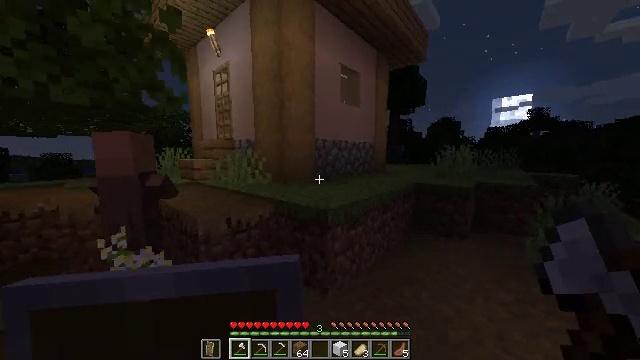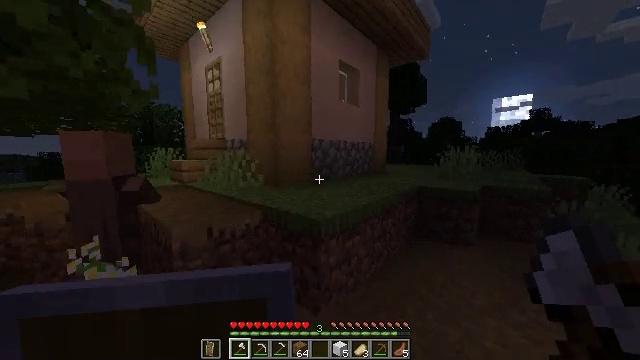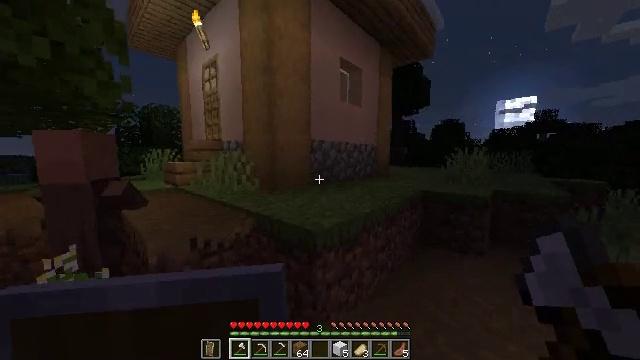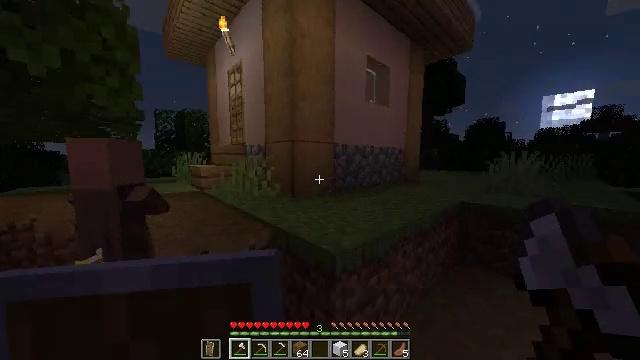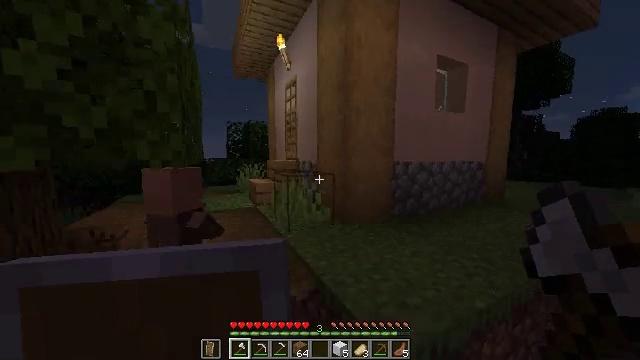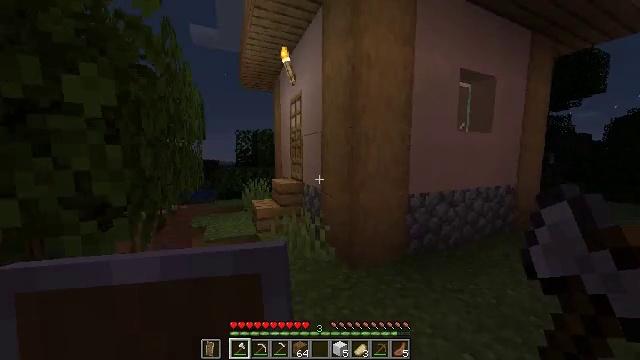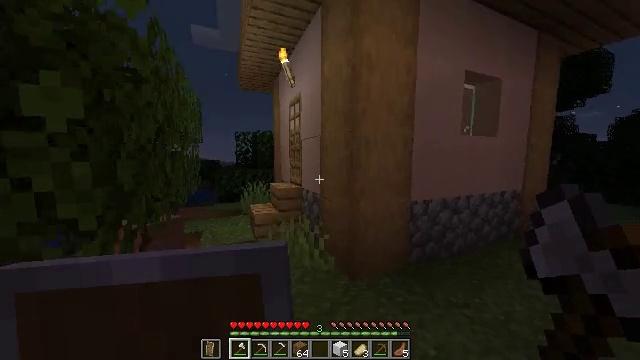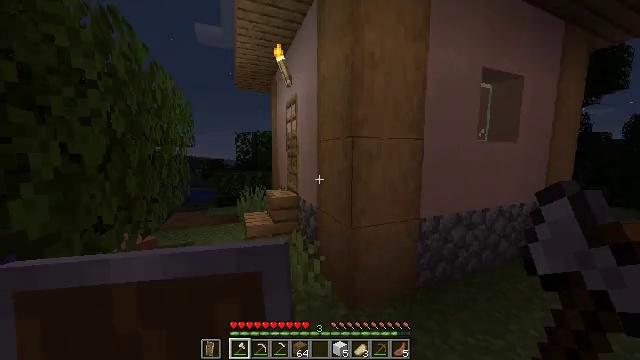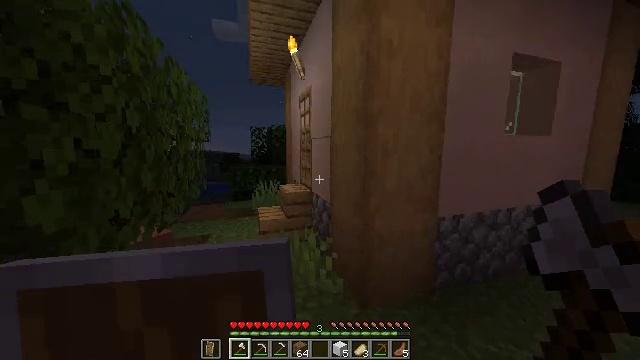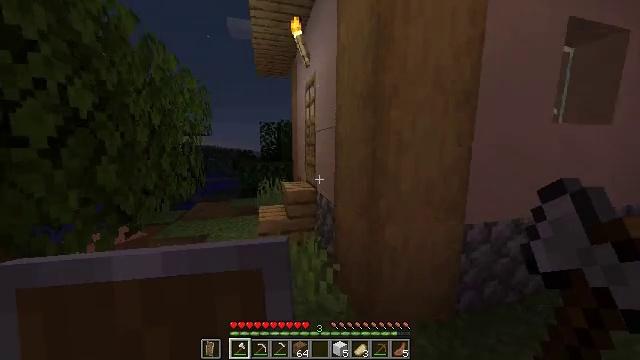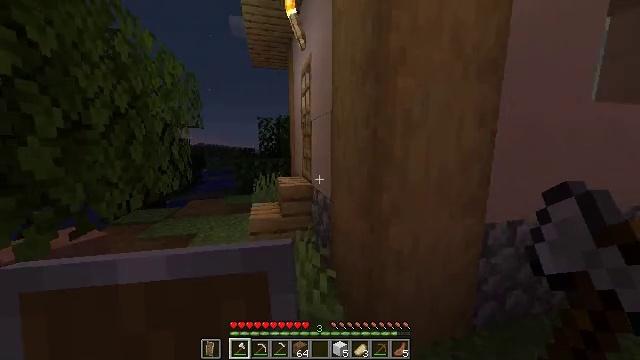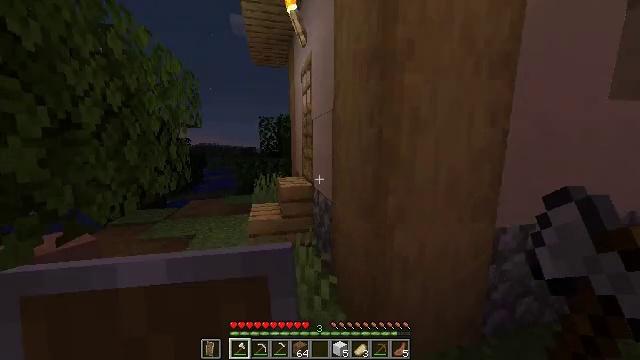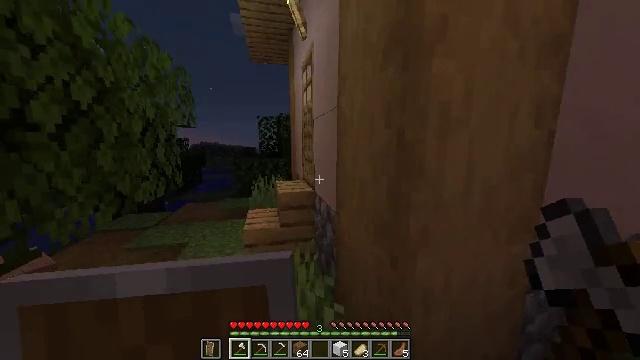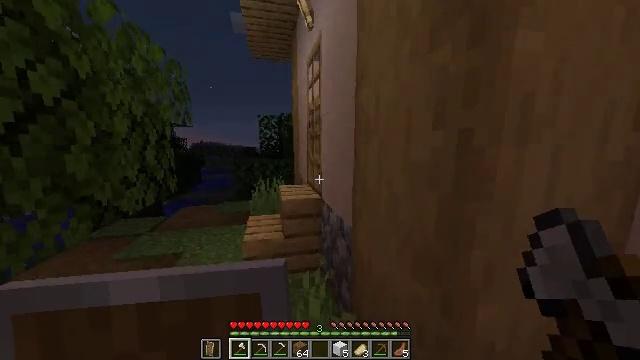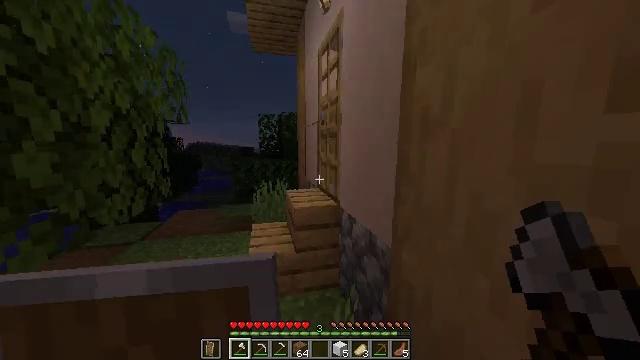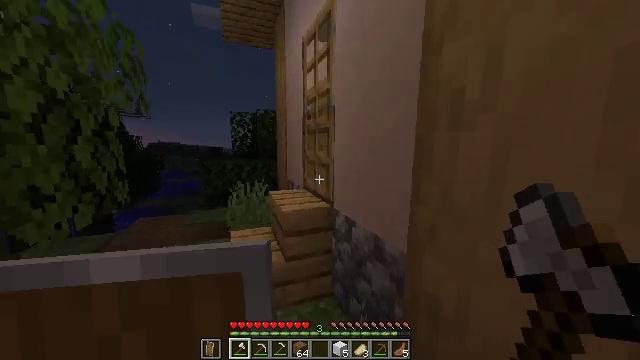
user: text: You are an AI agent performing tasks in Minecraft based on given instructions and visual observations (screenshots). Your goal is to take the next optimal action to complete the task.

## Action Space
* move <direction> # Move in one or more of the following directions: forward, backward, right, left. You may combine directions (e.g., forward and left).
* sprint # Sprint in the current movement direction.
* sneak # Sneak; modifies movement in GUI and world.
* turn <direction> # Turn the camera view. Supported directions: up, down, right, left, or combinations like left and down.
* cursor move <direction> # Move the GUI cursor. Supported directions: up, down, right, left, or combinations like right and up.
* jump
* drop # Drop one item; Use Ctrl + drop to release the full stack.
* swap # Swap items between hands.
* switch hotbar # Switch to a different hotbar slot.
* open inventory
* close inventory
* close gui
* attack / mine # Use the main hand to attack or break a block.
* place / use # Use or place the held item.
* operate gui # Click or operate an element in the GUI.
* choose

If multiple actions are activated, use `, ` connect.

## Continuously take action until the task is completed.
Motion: motion action
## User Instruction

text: Attack the composter to add it to your inventory.
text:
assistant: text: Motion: move forward, sprint
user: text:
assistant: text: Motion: move forward, sprint
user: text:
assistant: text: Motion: move forward, sprint, turn left, jump
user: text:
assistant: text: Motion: move forward, sprint, turn left, jump
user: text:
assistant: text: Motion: move forward, sprint, turn left, jump
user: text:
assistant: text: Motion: move forward, sprint
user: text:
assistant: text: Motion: move forward, sprint, turn left
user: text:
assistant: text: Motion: move forward, sprint, turn left and down
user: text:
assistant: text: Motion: move forward, sprint, turn left
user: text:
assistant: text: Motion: move forward, sprint
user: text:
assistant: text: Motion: move forward and move left, sprint
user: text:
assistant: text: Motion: move forward and move left, sprint
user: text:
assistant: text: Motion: move forward and move left, sprint
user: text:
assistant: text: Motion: move forward and move left, sprint
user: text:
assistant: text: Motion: move forward and move left, sprint, turn right
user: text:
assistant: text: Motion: move forward and move left, sprint, turn right and up
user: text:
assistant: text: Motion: move forward and move left, sprint, turn right, use / place
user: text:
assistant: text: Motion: move forward and move left, sprint, use / place
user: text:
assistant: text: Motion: move forward and move left, sprint, turn right, use / place
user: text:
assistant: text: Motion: move forward and move left, sprint, turn right, use / place
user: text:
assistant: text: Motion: move forward and move left, sprint, turn right
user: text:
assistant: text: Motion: move forward and move left, sprint, turn right
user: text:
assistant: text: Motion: move forward and move left, sprint, turn right
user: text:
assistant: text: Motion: move forward and move left, sprint, turn right
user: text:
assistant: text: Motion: move forward, sprint
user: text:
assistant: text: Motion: move forward, sprint, turn left and down
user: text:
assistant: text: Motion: turn left
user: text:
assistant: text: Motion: move left
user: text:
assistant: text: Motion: move back and move left, use / place
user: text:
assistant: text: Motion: move back and move left, turn right, use / place